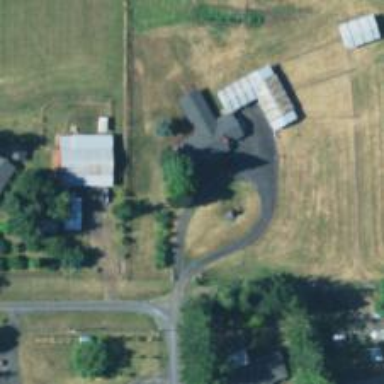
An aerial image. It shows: Driveway leading to service road.